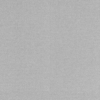
Label: dusty